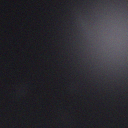
Screen state: off